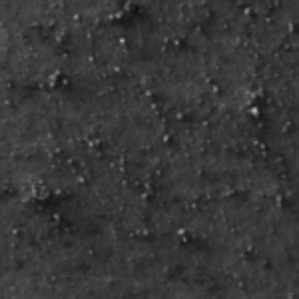
Label: frost